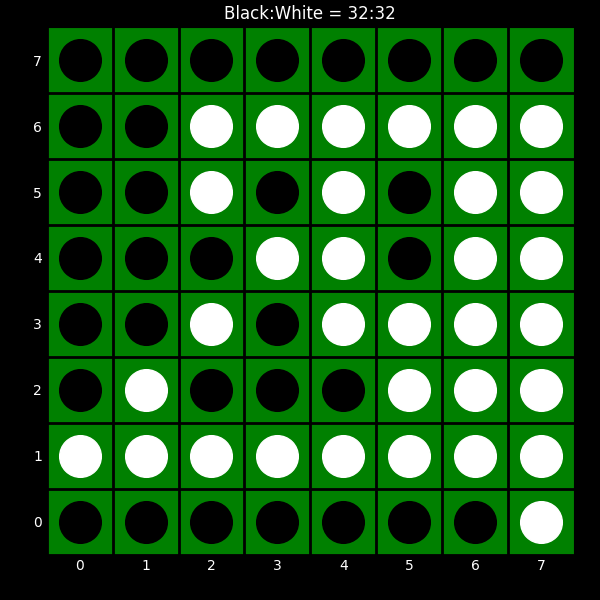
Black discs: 32
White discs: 32